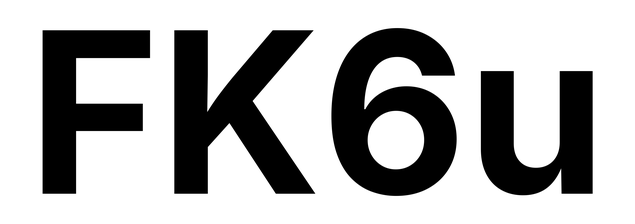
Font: Inter_Bold